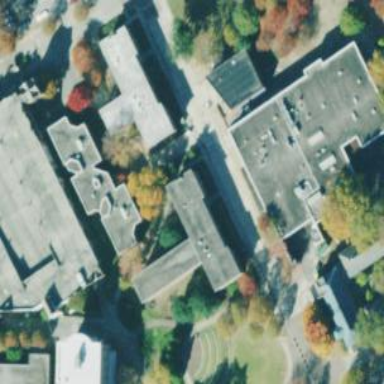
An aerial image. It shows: College building.